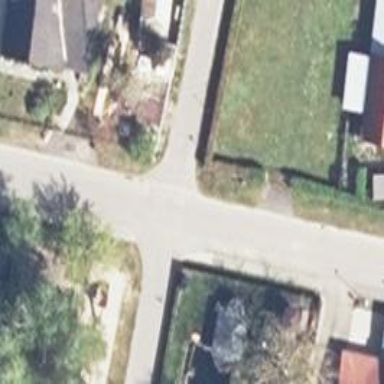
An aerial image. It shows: Residential road with asphalt surface. The road includes designated bicycle lane.